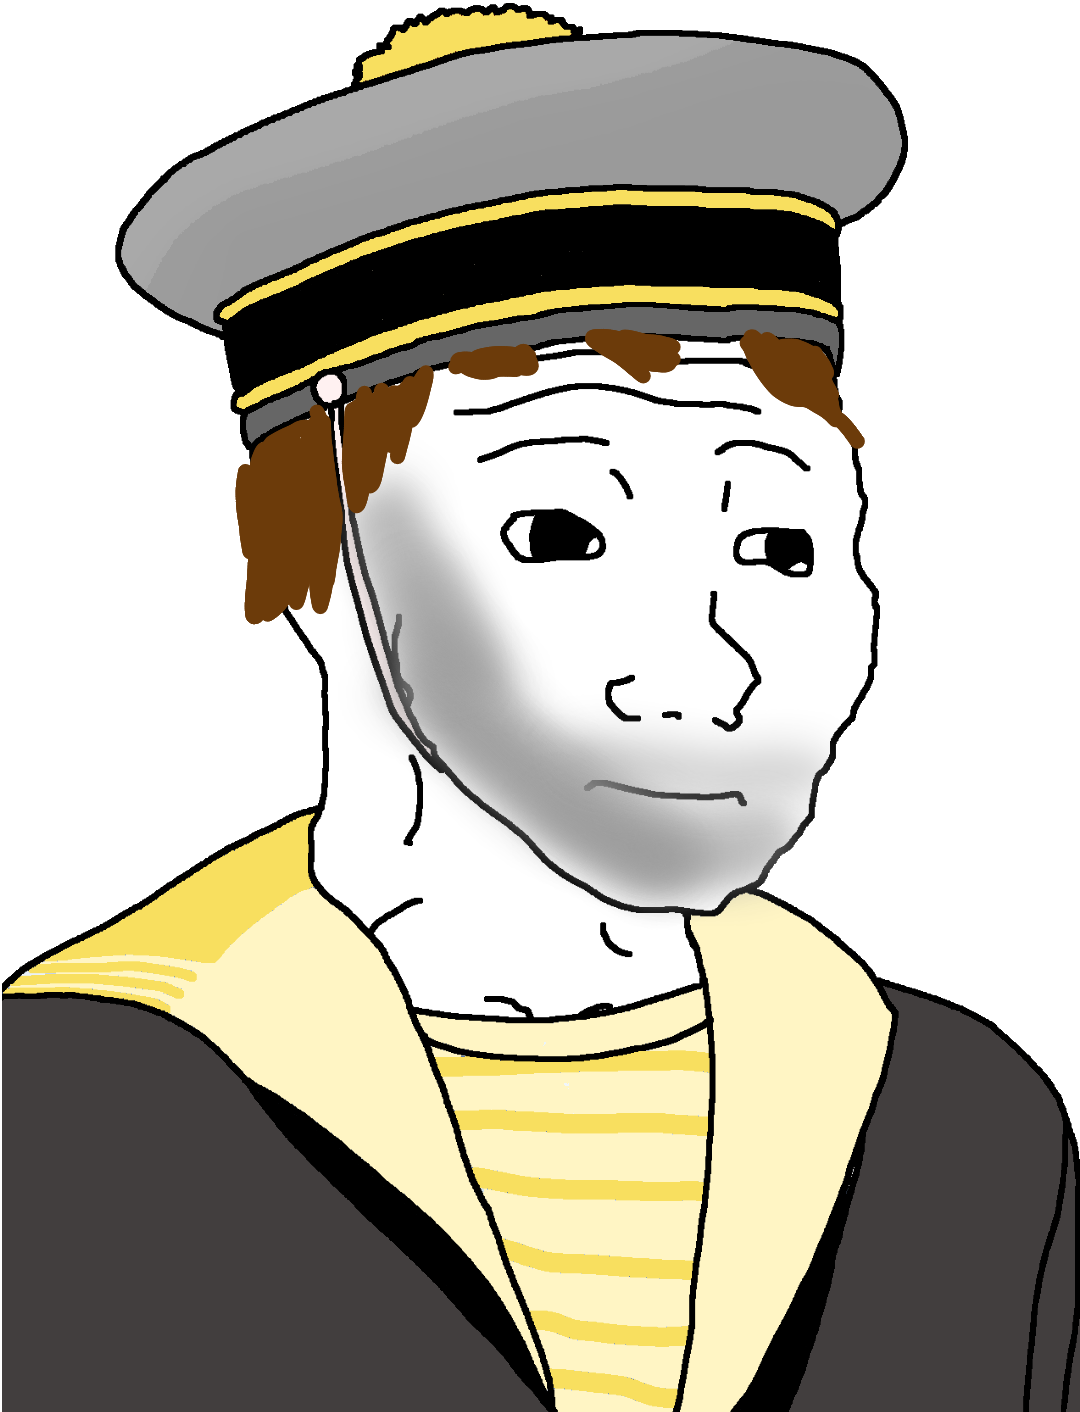
Label: 5_Doomer